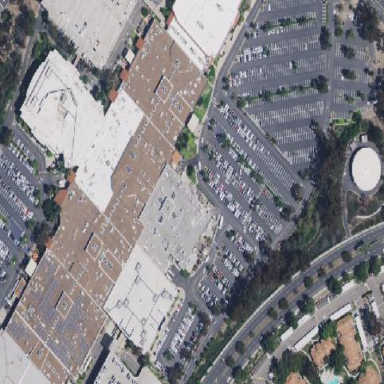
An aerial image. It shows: Retail area.